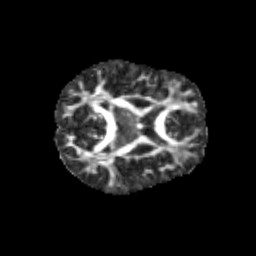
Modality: FA
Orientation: axial
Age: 10
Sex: male
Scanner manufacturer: siemens
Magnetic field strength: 3 T
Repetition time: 3.8 s
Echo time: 0.07 s